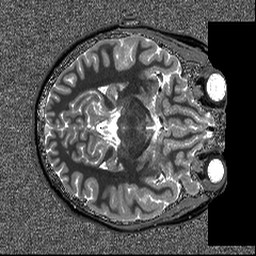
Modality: T1map
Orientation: axial
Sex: female